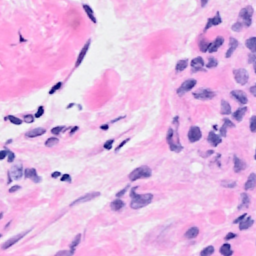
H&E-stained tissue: Breast